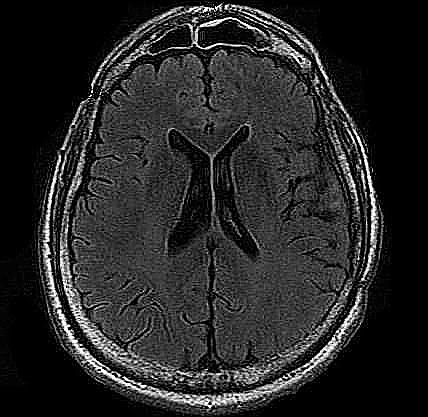
Label: notumor